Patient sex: F
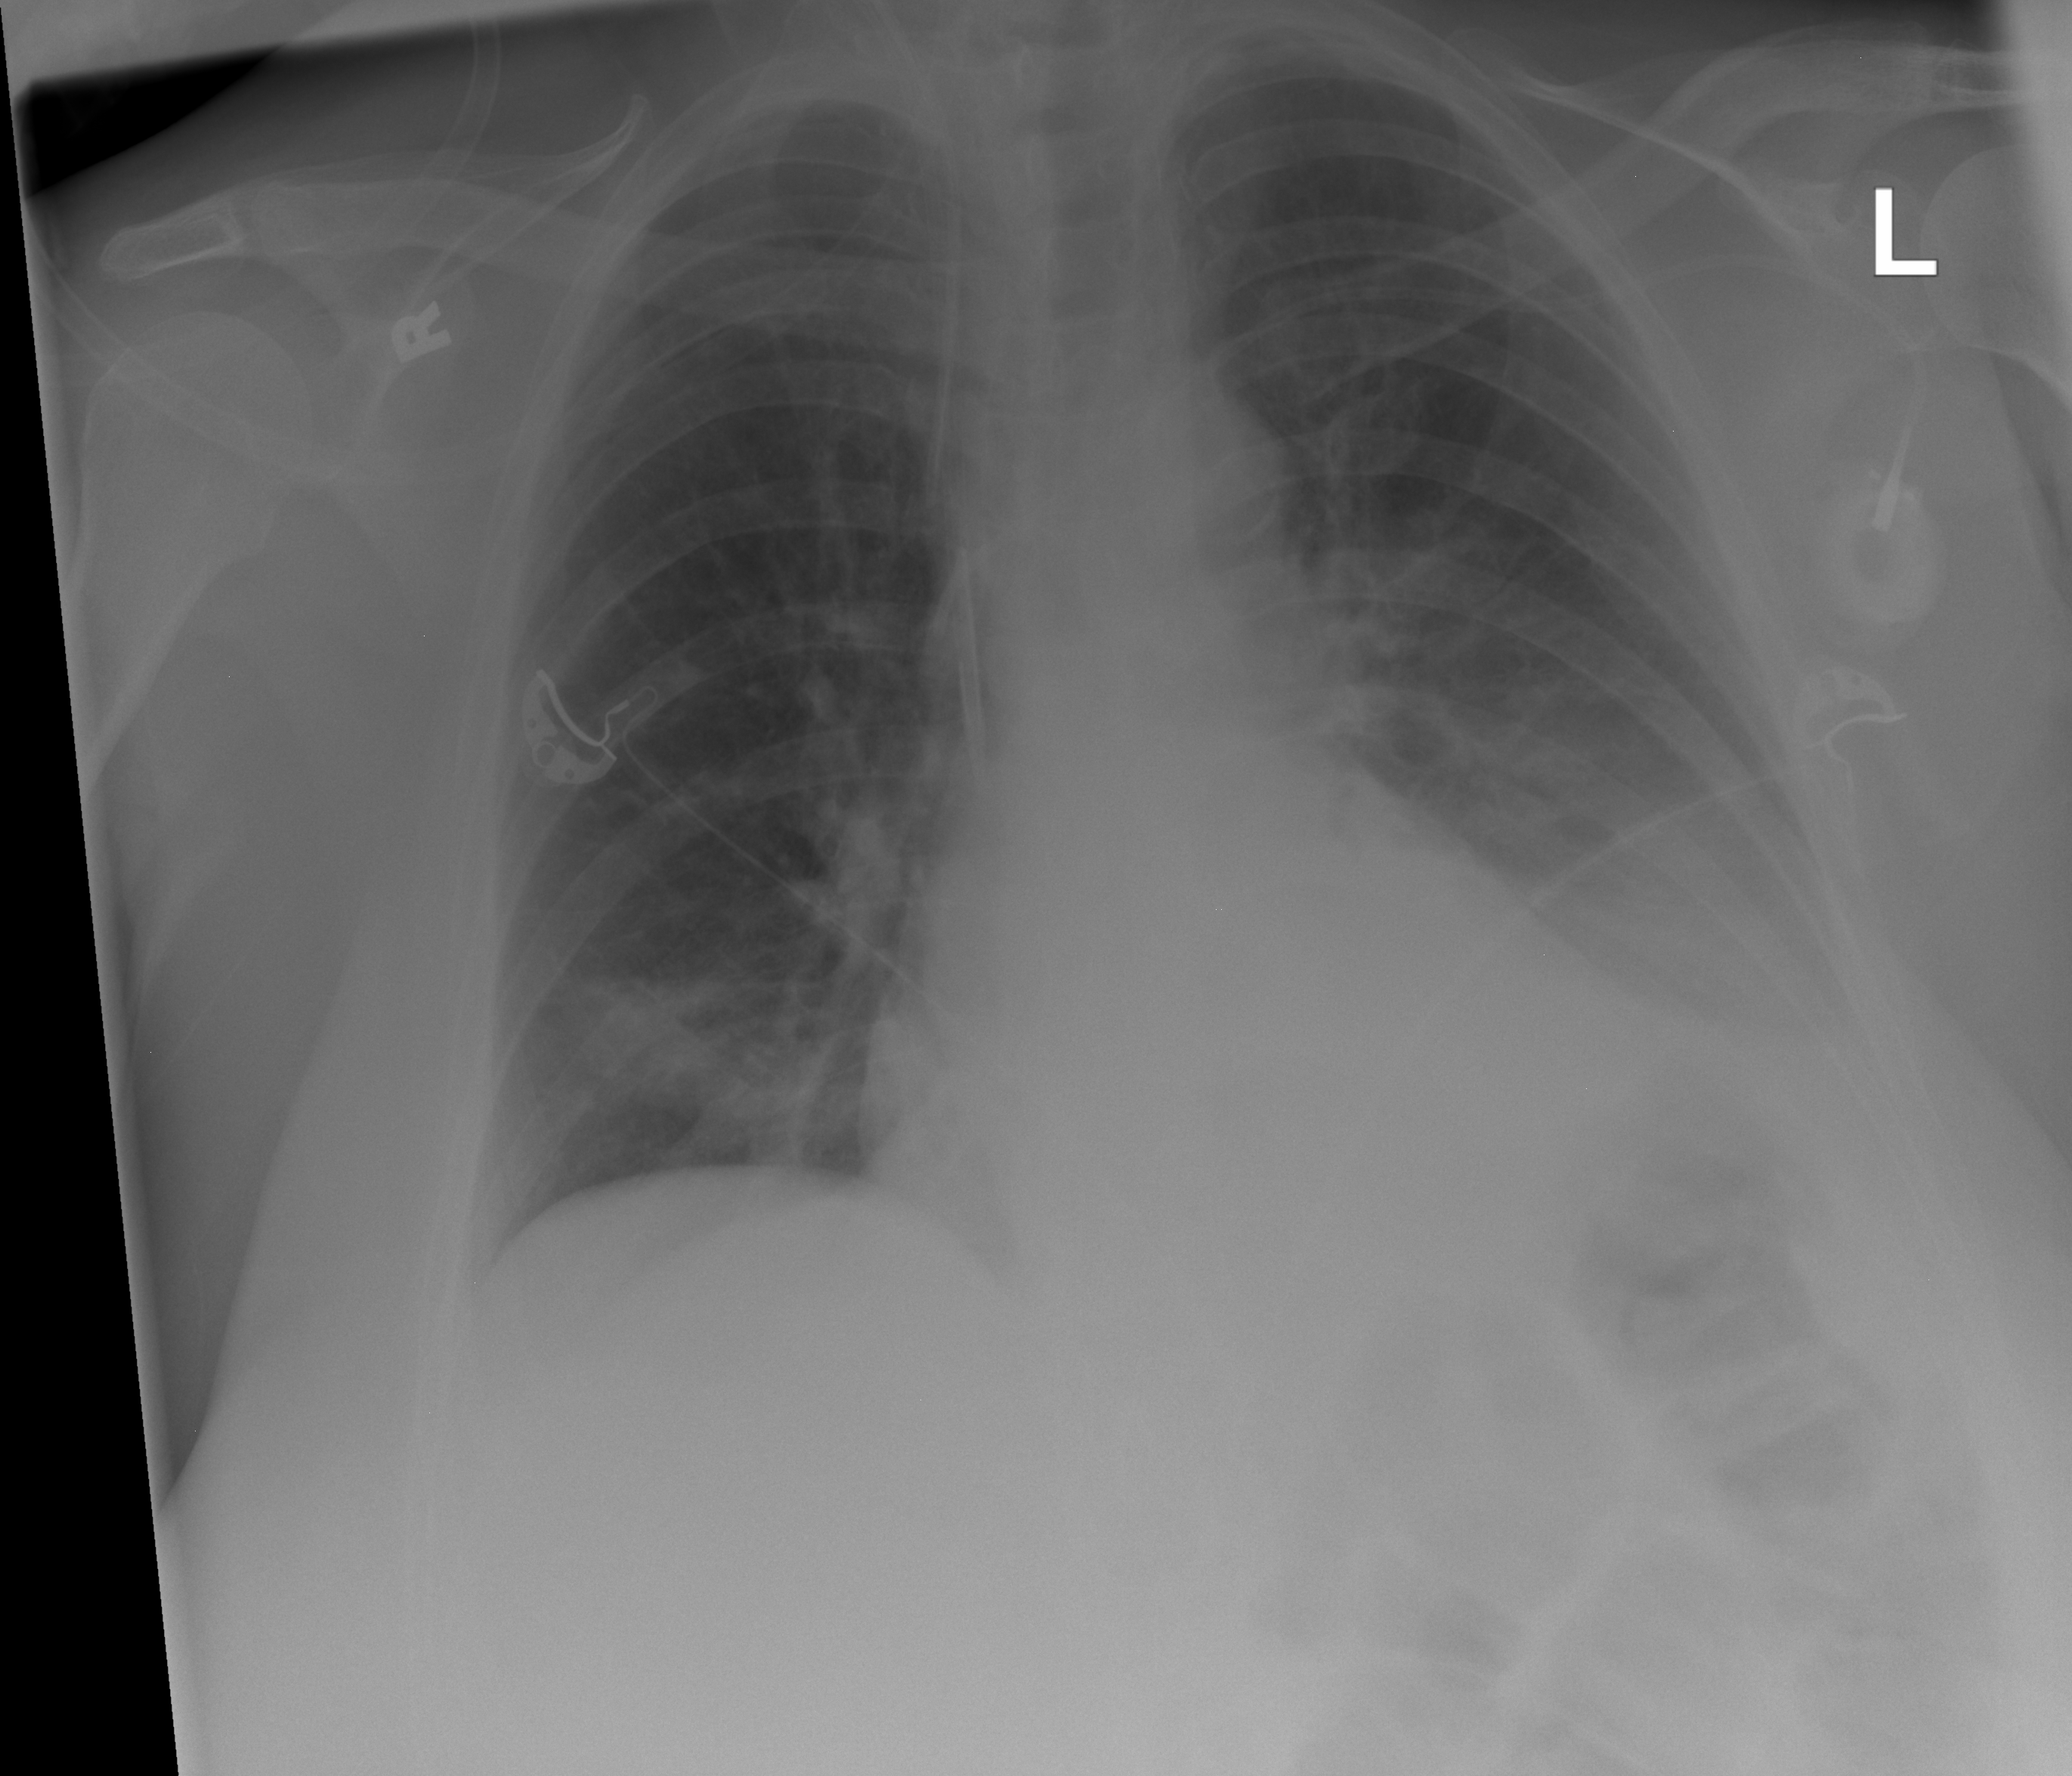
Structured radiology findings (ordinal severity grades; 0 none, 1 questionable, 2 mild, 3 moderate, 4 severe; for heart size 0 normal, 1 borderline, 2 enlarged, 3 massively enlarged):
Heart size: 2
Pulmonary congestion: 0
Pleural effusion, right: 0
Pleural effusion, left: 2
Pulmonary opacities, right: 0
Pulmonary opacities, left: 0
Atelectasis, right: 2
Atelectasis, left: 2